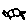
Label: bird